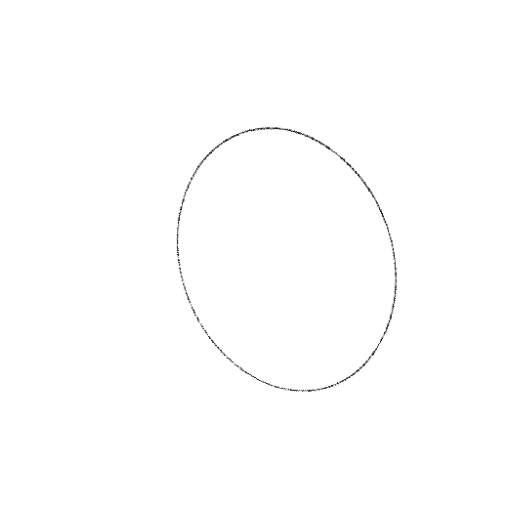
Crossing number: 0